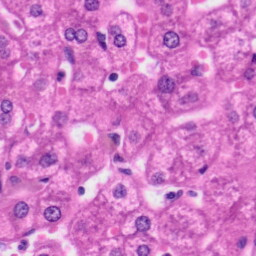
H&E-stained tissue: Liver